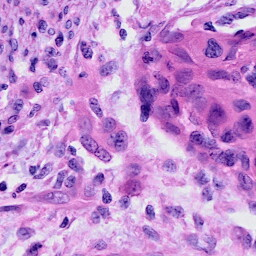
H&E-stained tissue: Cervix